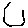
Label: hexagon